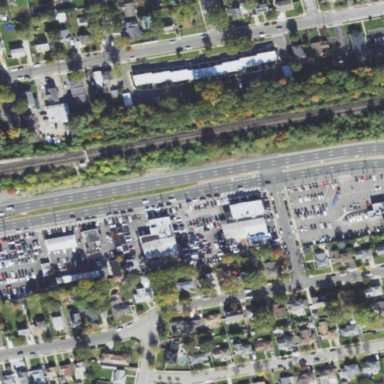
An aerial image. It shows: Retail area.